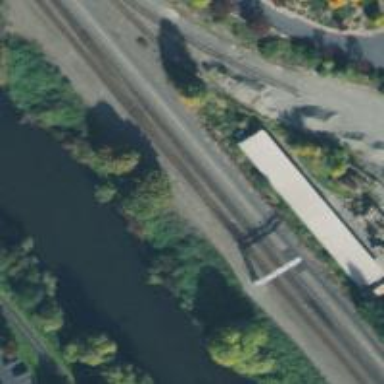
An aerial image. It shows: Railway track.